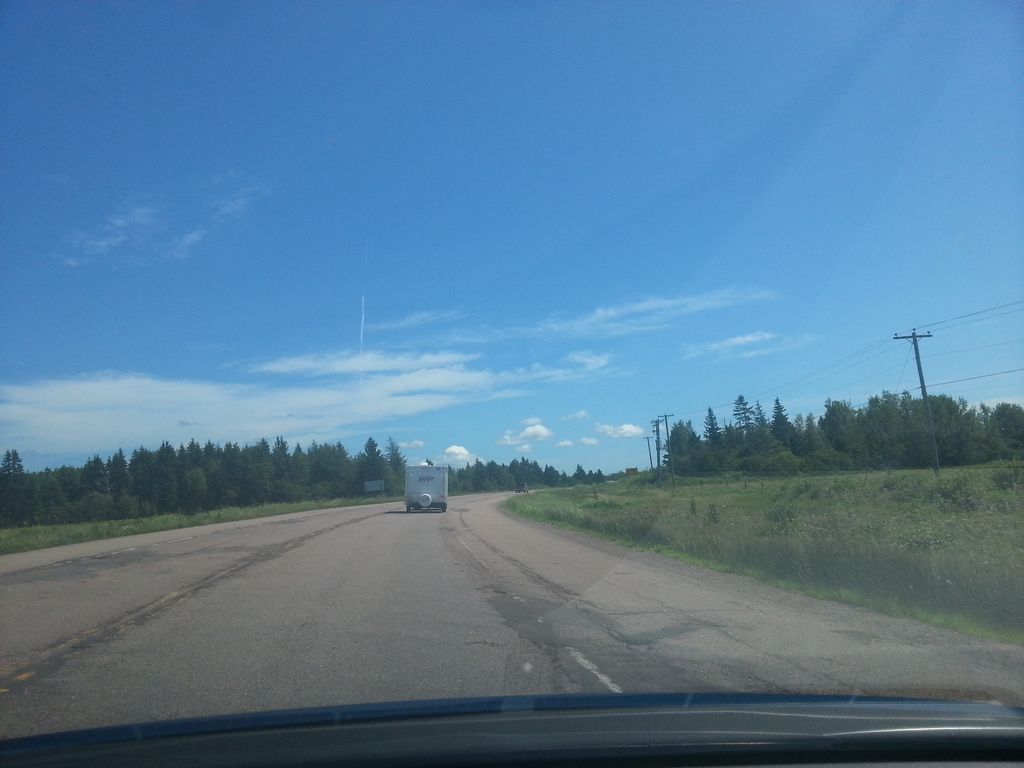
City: charlottetown